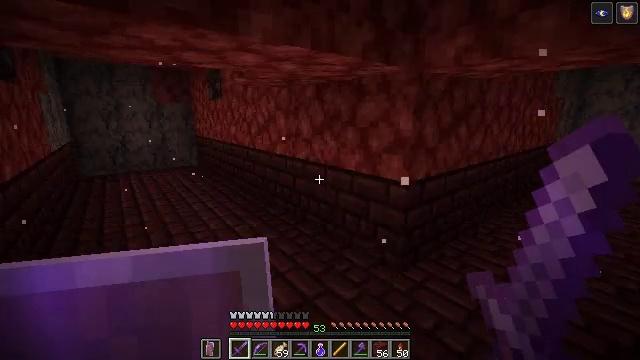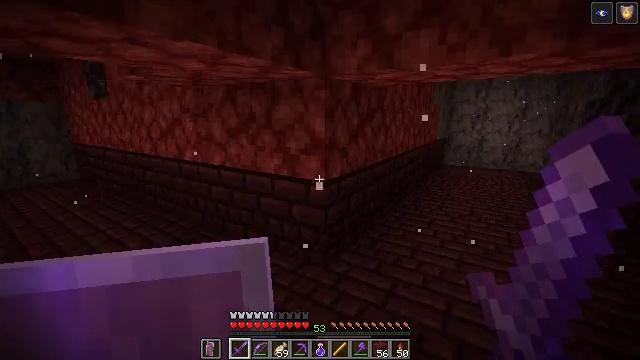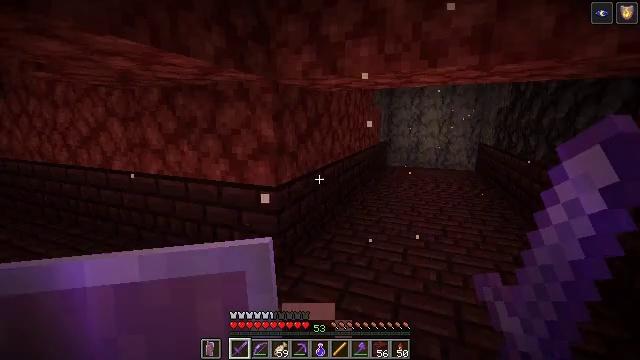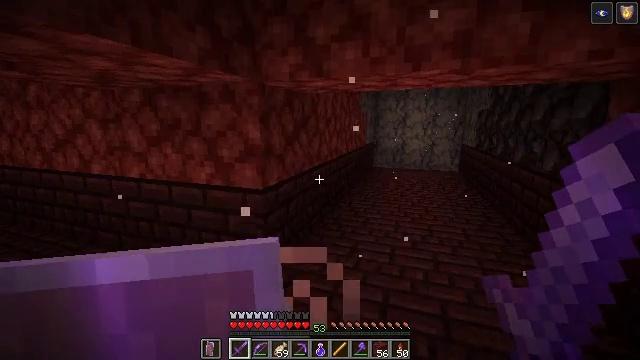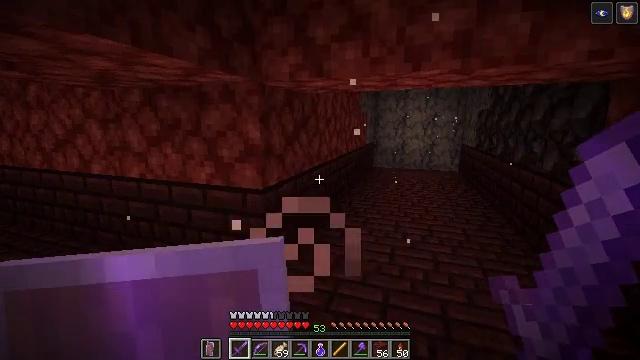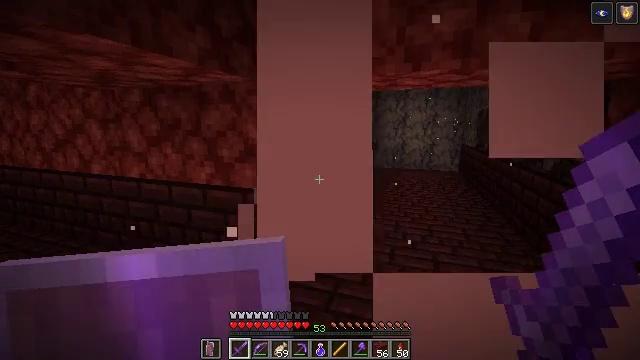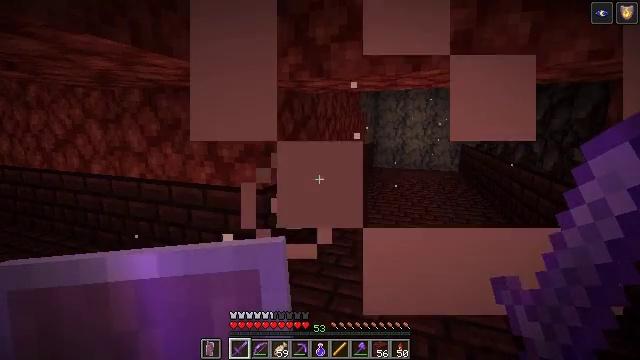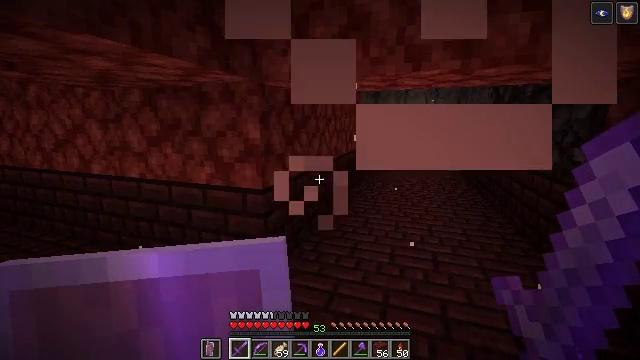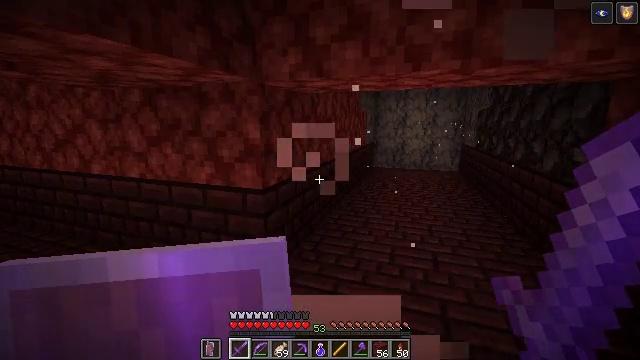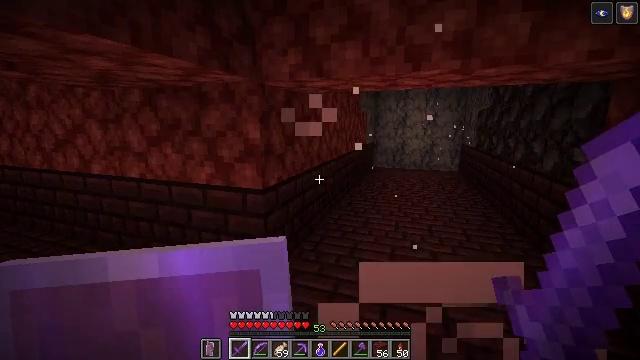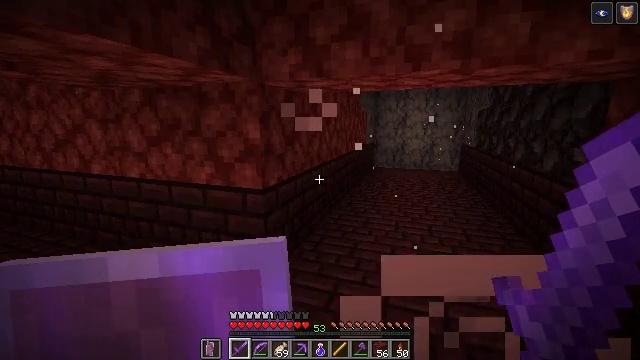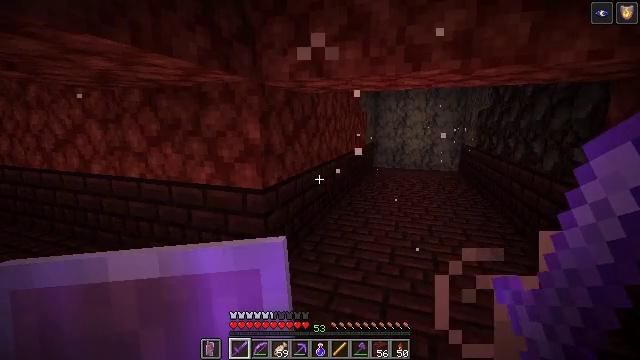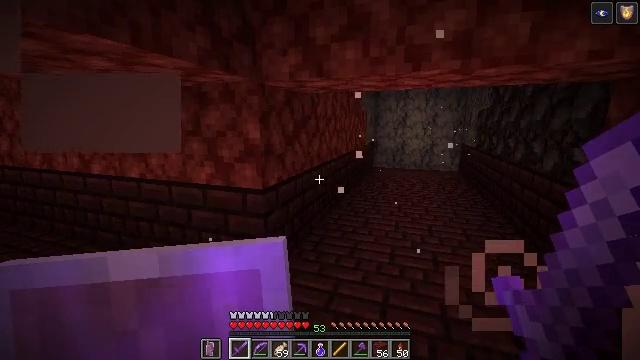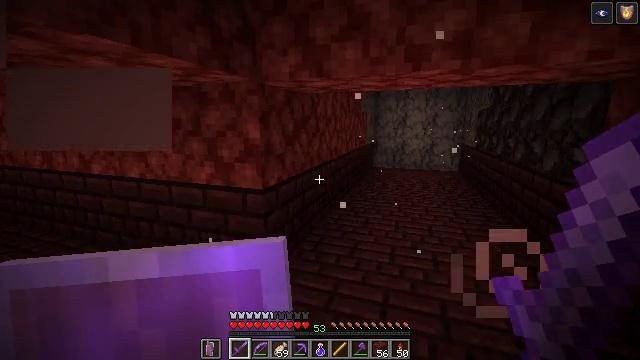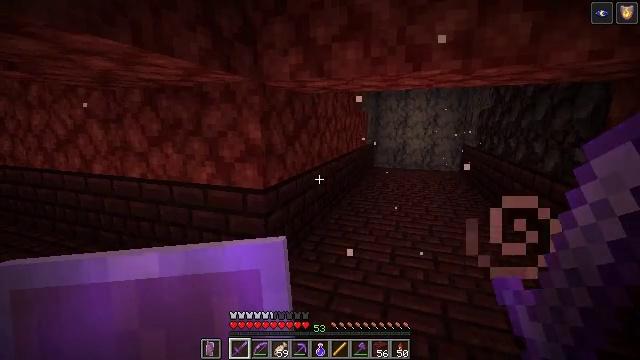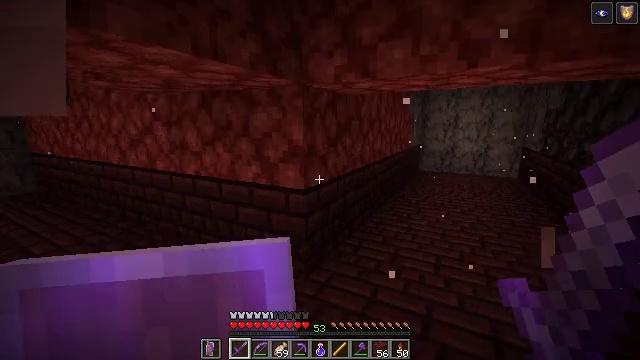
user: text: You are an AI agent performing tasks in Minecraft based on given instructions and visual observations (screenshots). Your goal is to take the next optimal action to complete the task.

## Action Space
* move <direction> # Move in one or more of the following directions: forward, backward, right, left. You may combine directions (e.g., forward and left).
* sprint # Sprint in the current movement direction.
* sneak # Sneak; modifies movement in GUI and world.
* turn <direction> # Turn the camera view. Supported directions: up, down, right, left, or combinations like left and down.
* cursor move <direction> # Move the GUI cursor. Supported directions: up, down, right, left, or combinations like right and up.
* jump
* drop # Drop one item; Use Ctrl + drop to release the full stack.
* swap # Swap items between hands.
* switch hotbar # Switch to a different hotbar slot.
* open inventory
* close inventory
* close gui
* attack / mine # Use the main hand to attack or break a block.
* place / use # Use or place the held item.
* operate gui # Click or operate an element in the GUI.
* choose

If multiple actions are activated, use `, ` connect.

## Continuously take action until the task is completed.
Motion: motion action
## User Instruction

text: Combat the magma cube.
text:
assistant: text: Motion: turn right
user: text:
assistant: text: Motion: turn right
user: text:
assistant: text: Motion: turn right
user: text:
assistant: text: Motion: no_op
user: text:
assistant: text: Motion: no_op
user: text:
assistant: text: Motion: no_op
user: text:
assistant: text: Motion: no_op
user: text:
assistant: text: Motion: no_op
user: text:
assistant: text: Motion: no_op
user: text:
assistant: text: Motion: no_op
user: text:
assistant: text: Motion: no_op
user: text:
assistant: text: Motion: no_op
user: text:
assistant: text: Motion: no_op
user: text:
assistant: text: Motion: no_op
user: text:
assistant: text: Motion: move forward, turn left
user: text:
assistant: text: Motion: move forward, turn left and up
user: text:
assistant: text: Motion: move forward, turn left and down
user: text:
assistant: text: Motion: move forward and move right, turn left
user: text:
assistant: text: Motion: move forward and move right
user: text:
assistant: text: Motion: move forward and move right
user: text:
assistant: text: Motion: move forward
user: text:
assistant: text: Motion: move forward
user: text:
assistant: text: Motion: move forward
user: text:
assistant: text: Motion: move forward
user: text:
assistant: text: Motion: move forward
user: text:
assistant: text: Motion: move forward
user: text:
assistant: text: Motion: move forward, turn left
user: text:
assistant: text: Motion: move forward, turn left
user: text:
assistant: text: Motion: move forward, turn left and up
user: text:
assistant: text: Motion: move forward, turn left and up